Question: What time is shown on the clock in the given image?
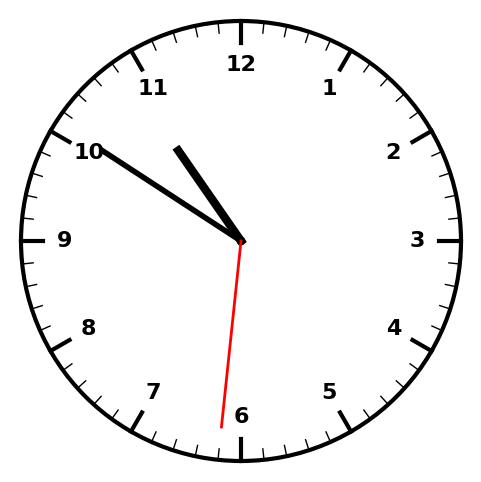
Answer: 10:50:31